Question: I am trying to understand the command "someByte << 2" in java. For what is it for? At the iscsi docmentation there is a caching mode page saying about DEMAND READ RETENTION PRIORITY and WRITE RETENTION PRIORIRY.

at the source there is this code for these messages:
'''
// serialize byte 3
b = (byte)((demandReadRetentionPriority << 4) | writeRetentionPriority);
buffer.put(b);
'''
Why do they use "<< 4" command with demandReadRetentionPriority and not with writeRetentionPriority? And what does << means in that case?
Thanks.
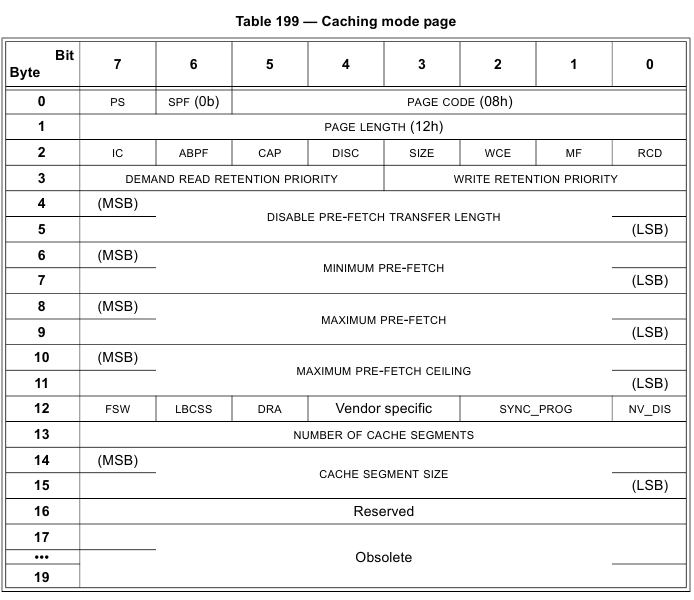
Answer: You can see from the documentation that the 'demandReadRetentionPriority' is in the upper 4 bits (bits 7,6,5, and 4) of the byte and 'writeRetentionPriority' is stored in the lower 4 bits (3,2,1, and 0) of the byte.
The code you provided is simply shifting the value stored in the 'demandReadRetentionPriority' variable to the upper 4 bits. The '<<' is a bit shift operation.
For example, if the value of 'demandReadRetentionPriority' were 1 then it would be shifted 4 bits and the byte would have a binary representation as follows:
'<PHONE>'
And in order for one of the lower bits of 'b' to be set to 1, the corresponding bit in 'writeRetentionPolicy' would also be set to 1, since the lower 4 bits of 'demandReadRetentionPolicy' will be 0 after the bit shift.